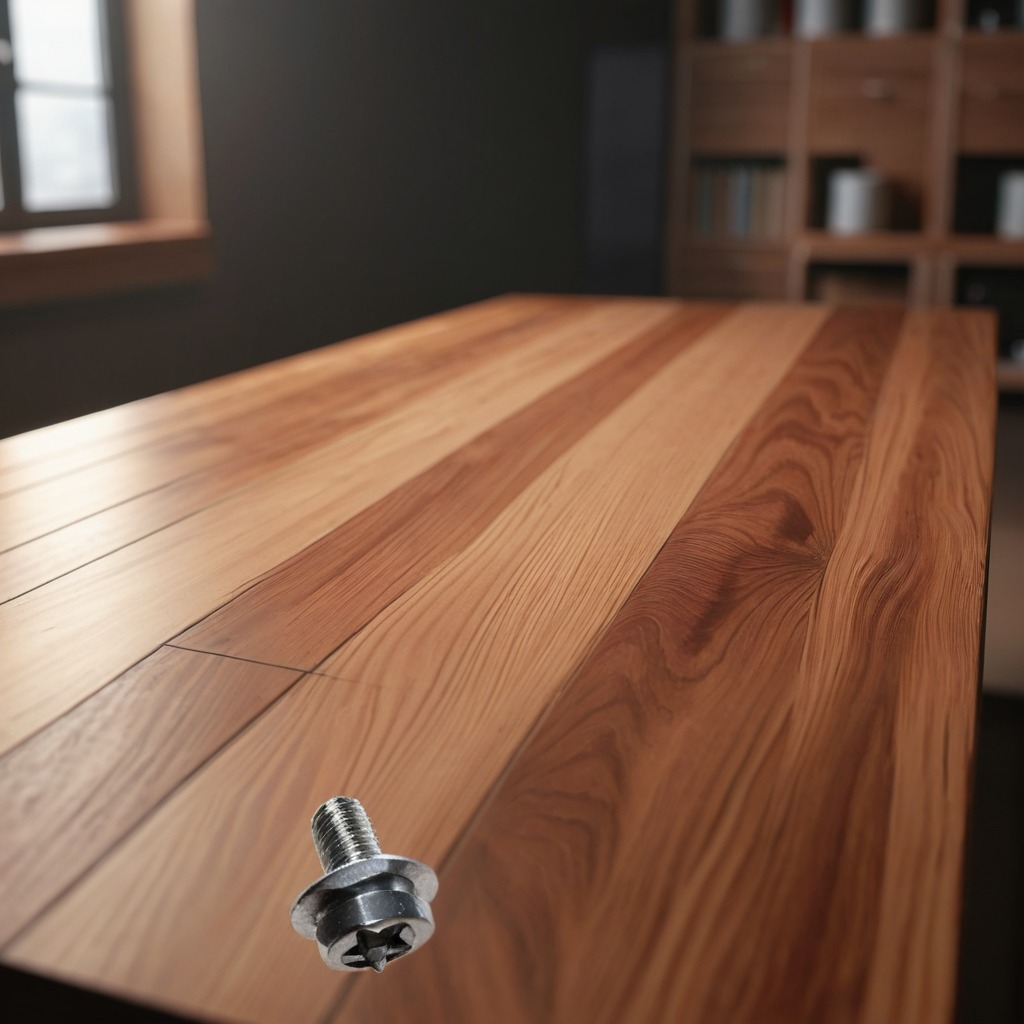
A metal screw is lying on the wooden table in a carpentry studio.